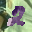
Label: 2